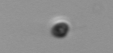
Label: nanoplankton_mix